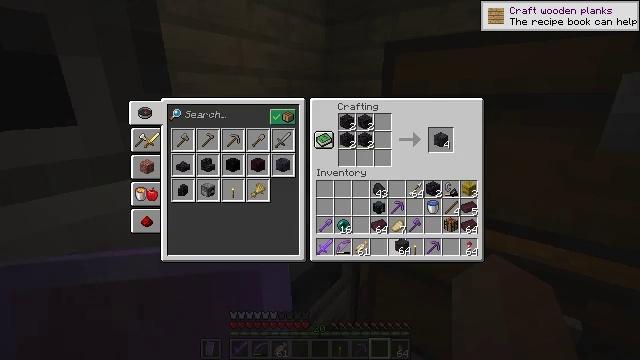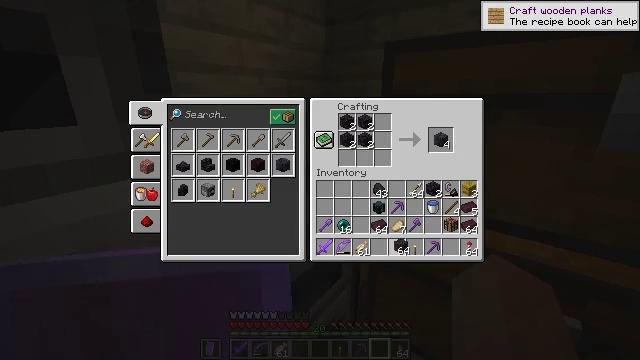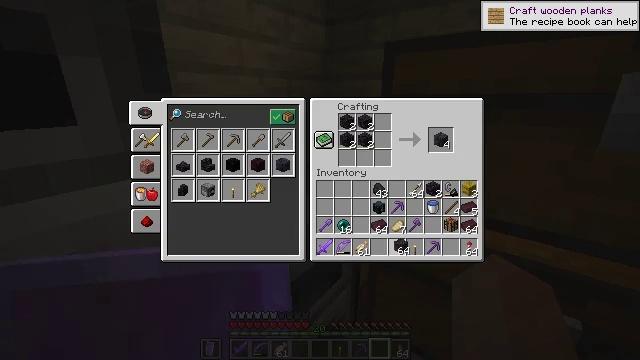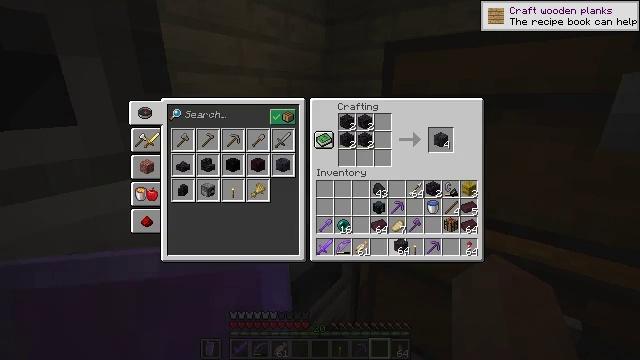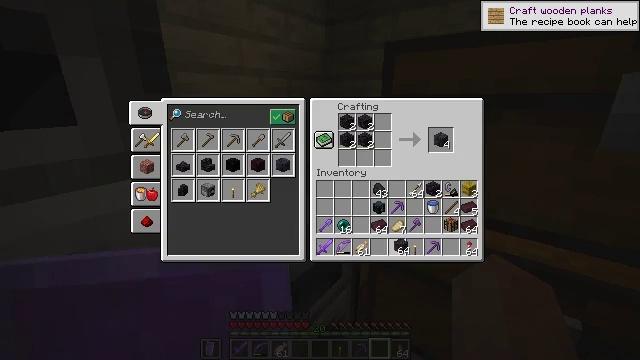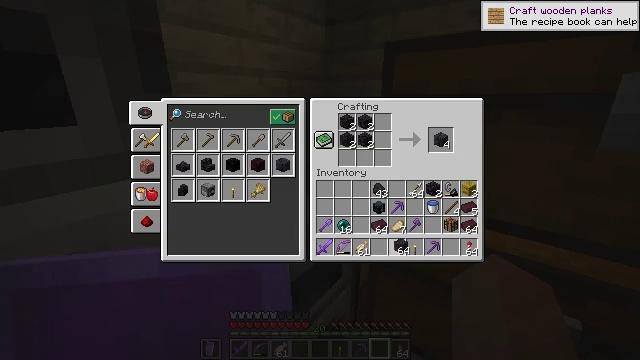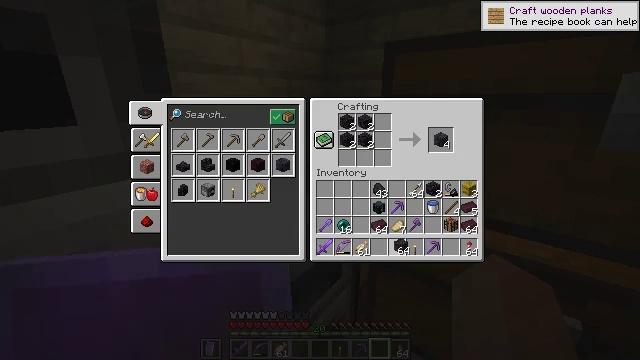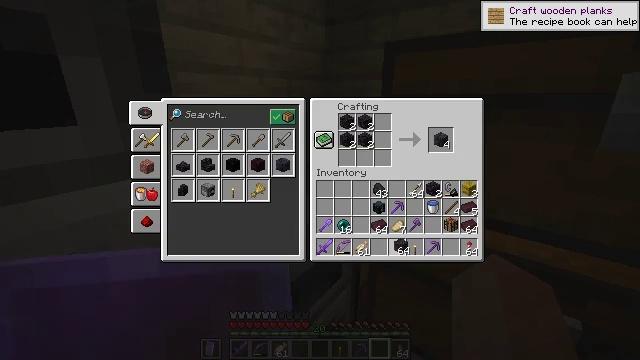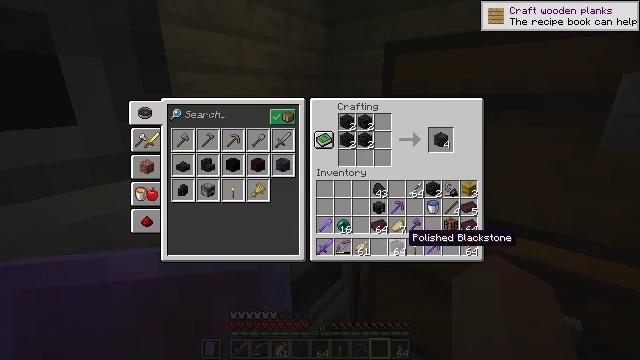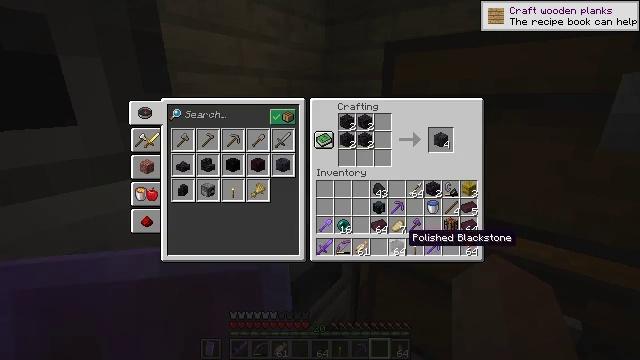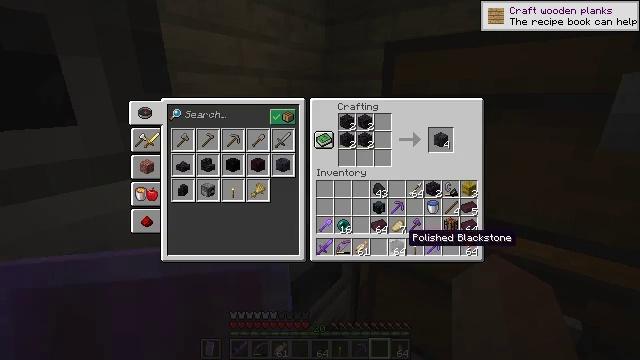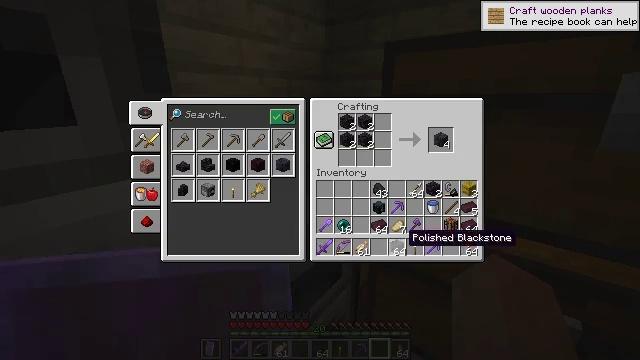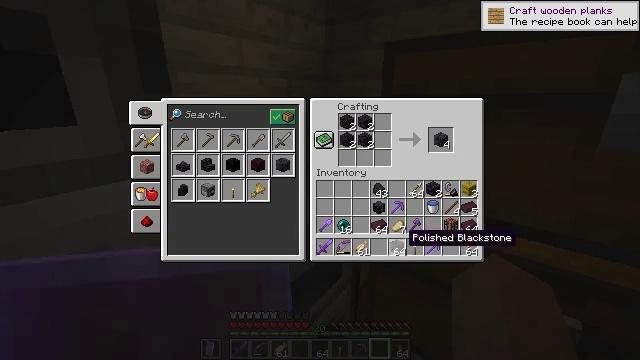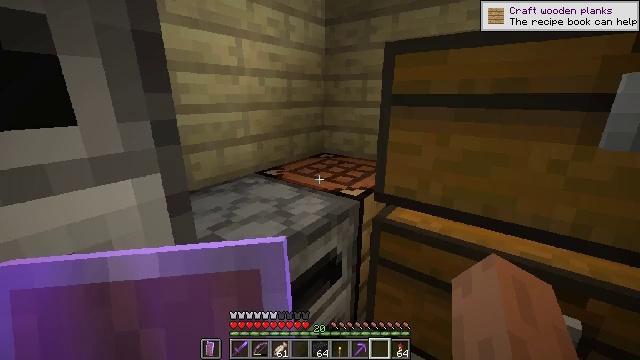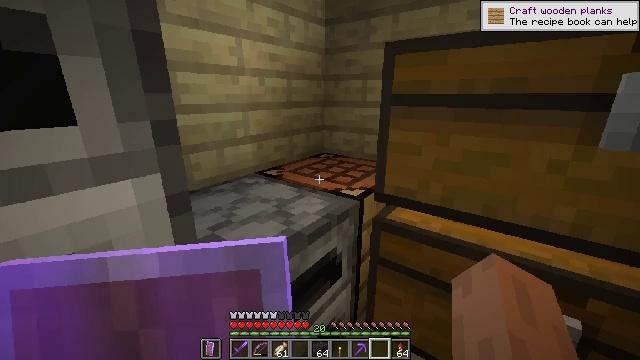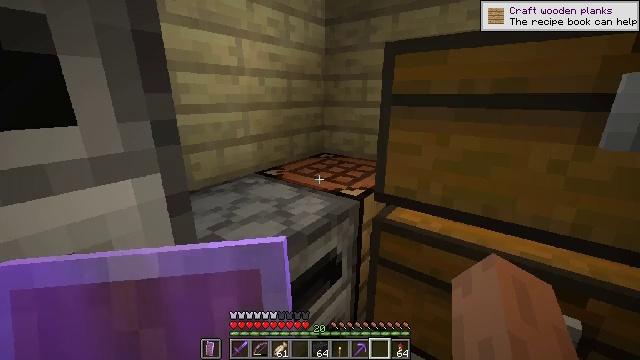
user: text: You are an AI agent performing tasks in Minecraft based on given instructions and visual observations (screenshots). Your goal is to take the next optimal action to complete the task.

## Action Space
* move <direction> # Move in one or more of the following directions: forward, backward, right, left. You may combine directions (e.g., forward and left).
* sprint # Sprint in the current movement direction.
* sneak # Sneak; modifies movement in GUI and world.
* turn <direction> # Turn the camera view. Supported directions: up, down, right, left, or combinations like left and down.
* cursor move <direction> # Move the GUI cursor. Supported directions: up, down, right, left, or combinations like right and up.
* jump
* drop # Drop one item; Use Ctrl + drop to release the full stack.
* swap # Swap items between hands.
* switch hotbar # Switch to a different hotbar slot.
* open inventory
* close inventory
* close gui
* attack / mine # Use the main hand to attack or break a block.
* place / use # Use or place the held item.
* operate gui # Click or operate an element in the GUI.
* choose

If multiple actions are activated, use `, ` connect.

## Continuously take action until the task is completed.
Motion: motion action
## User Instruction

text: Open the crafting table to create polished blackstone bricks.
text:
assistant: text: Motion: no_op
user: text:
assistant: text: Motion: no_op
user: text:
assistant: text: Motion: no_op
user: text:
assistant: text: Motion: no_op
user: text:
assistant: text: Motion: attack / mine
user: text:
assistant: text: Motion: attack / mine
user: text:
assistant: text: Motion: attack / mine
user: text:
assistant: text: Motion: no_op
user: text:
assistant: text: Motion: no_op
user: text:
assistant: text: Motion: no_op
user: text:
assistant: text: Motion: no_op
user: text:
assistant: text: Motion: no_op
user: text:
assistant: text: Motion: no_op
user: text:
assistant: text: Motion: no_op
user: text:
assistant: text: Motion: no_op
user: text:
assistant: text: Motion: no_op
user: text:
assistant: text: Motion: no_op
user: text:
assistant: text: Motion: turn right
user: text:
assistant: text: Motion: turn right
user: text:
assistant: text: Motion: turn right and down
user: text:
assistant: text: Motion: turn right and down
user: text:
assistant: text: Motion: turn right and down
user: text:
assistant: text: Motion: turn right
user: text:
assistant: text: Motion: no_op
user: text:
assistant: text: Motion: no_op
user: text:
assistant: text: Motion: no_op
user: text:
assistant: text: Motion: no_op
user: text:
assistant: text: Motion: no_op
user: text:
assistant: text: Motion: no_op
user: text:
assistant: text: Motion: no_op